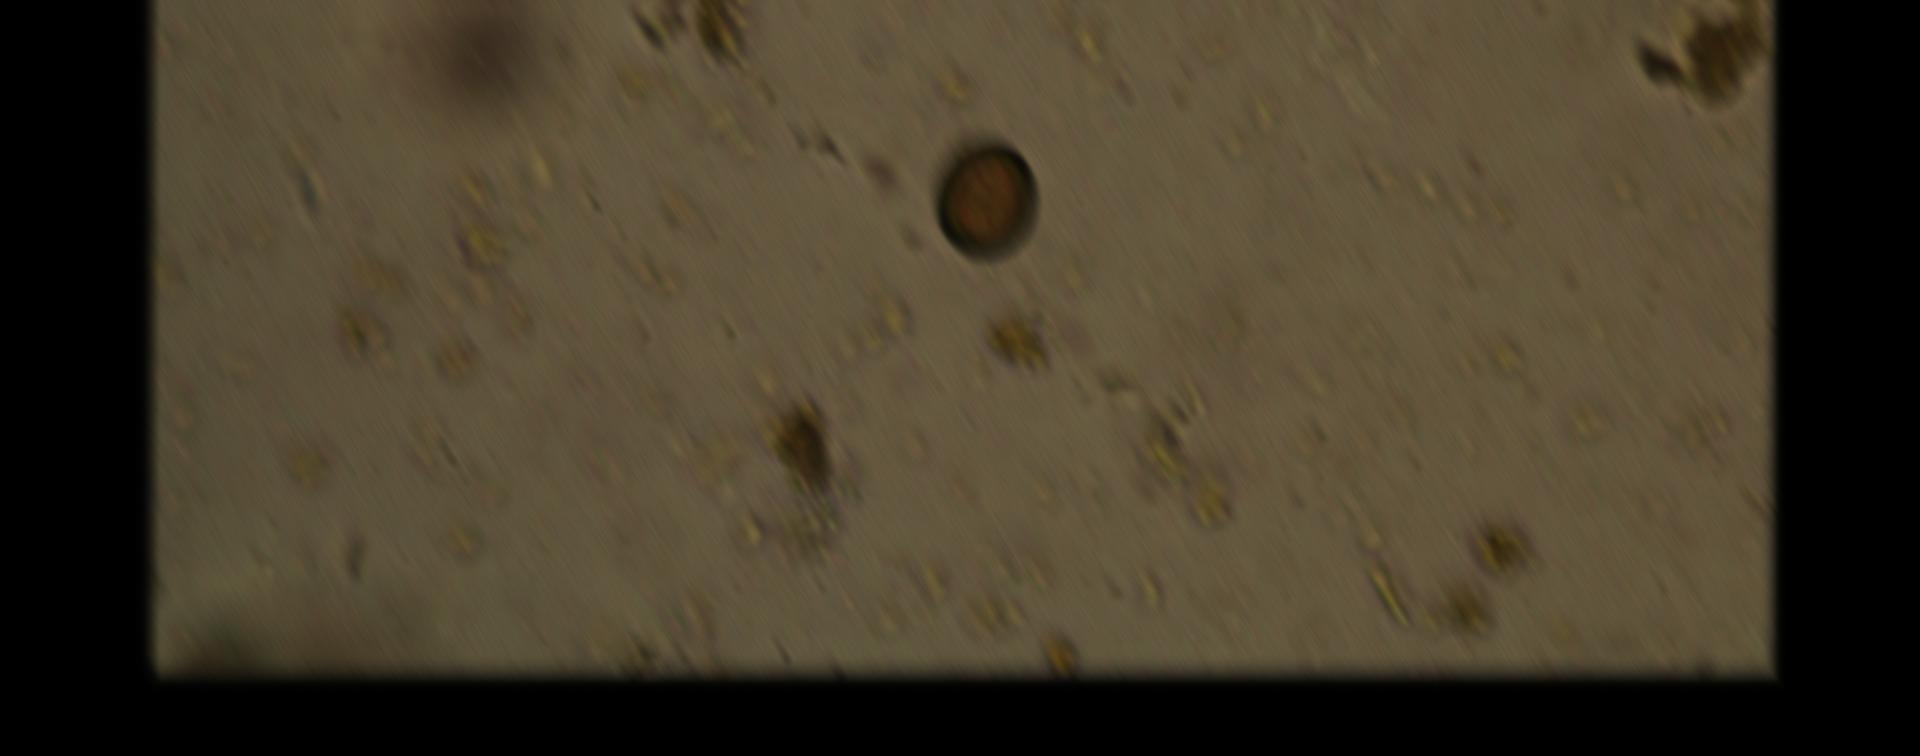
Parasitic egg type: Taenia spp. egg